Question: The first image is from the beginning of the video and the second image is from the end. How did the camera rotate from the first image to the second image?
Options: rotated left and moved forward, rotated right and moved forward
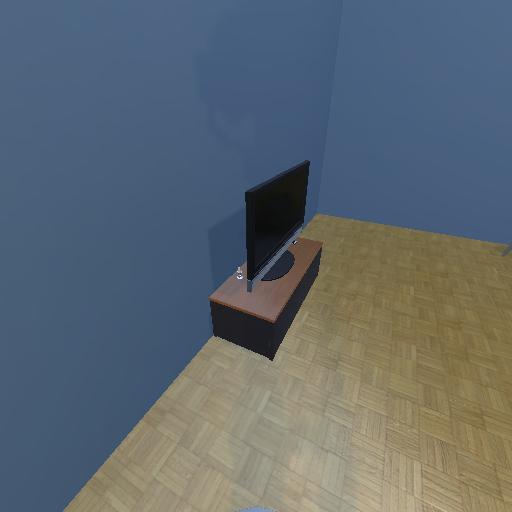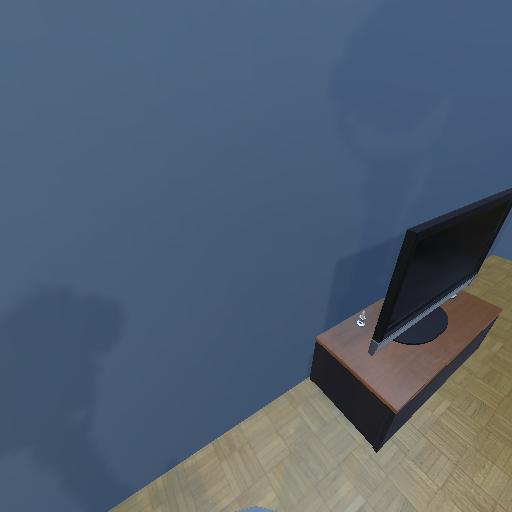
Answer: rotated left and moved forward